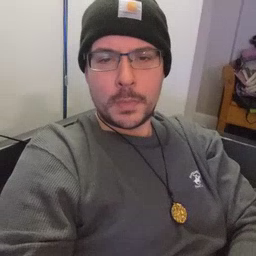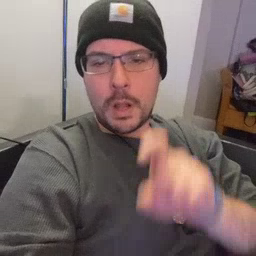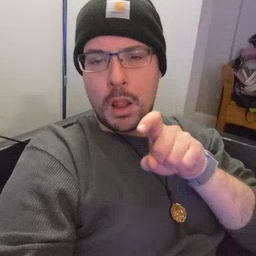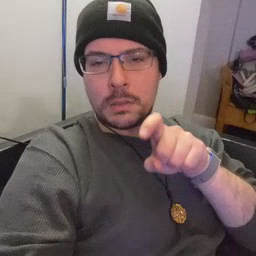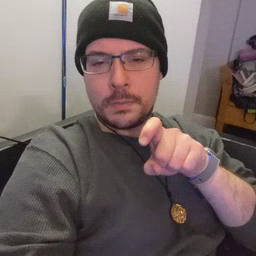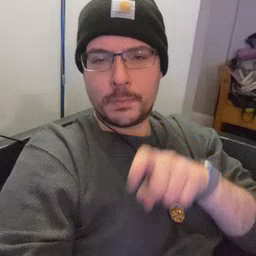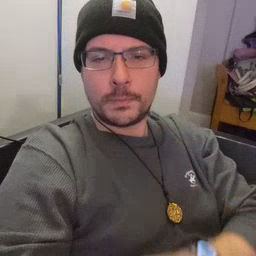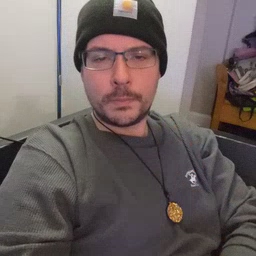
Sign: closet